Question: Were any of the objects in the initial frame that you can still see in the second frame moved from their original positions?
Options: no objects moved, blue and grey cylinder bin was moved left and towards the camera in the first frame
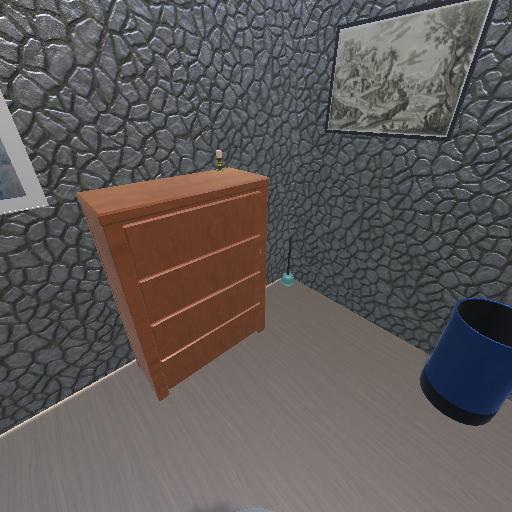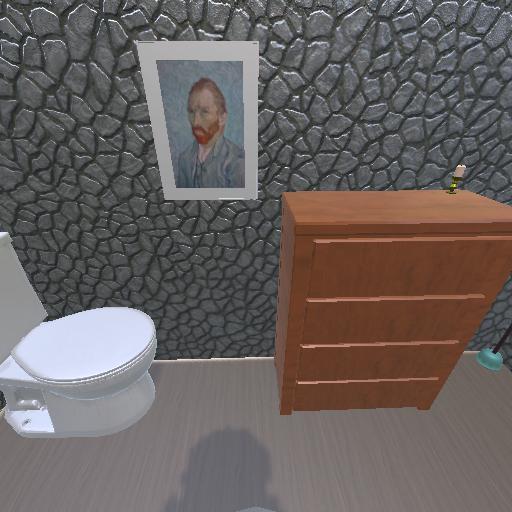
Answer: no objects moved